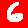
Digit: 6